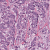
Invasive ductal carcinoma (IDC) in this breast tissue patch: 1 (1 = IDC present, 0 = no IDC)